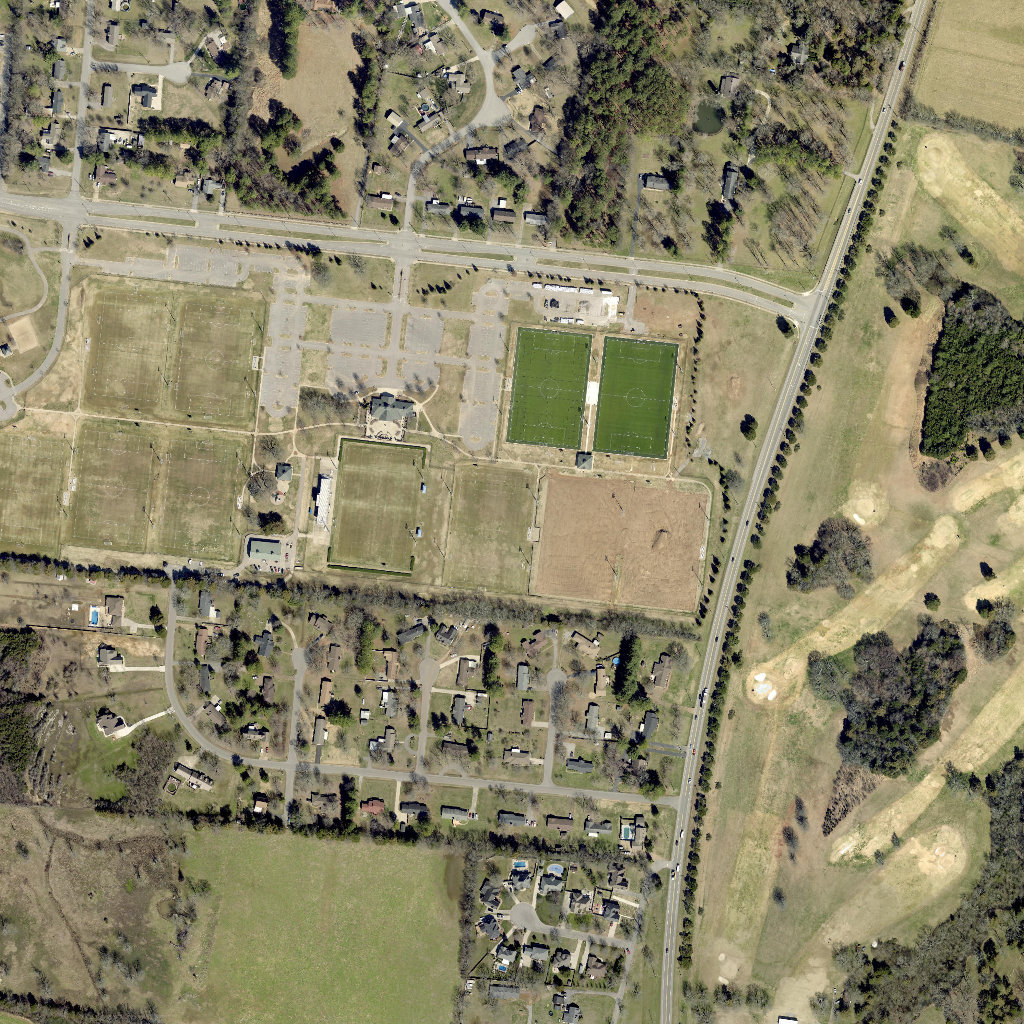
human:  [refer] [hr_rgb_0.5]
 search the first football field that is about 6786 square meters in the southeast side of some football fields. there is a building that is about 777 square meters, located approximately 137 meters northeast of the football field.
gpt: <box>[[14, 42, 24, 54, 0]]</box>

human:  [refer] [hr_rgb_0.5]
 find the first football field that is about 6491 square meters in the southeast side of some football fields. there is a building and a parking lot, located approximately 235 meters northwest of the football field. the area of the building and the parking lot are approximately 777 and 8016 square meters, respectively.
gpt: <box>[[57, 32, 66, 44, 0]]</box>

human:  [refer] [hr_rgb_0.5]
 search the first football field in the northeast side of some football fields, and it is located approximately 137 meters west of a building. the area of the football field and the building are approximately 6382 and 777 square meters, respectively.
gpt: <box>[[16, 29, 25, 40, 0]]</box>